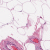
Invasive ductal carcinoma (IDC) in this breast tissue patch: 0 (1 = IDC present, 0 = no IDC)